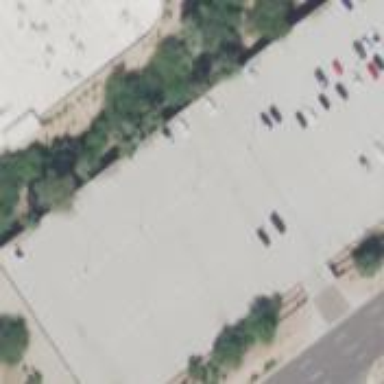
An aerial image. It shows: Multi-storey parking building with flat concrete roof.